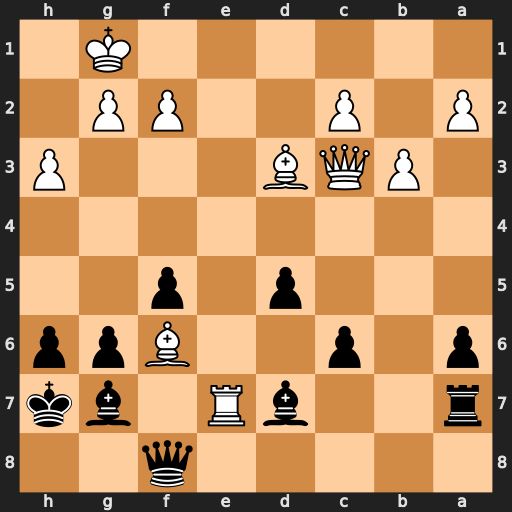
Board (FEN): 5q2/r2bR1bk/p1p2Bpp/3p1p2/8/1PQB3P/P1P2PP1/6K1
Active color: b
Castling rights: -
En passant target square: -
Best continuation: Qxe7 Bxg7 Qxg7